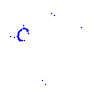
Particle: proton